Question: I'm new to using Seaborn and usually only use Matplotlib.pyplot.
With the recent COVID developments I was asked by a supervisor to put together estimates of how changes to the student population & expenses we need to fund affected student fees (I work in a college budgeting office). I've been able to put together my scenario analysis, but am now trying to visualize these results in a heatmap.
What I'd like to be able to do is have the:
'''
x-axis be my population change rates,
y_axis be my expense change rates,
cmap be my new student fees depending on the x & y axis.
'''
What my code is currently doing is:
'''
x-axis is displaying the new student fee category (not sure how to describe this - see picture)
y-axis is displaying the population change and expense change (population, expenses)
cmap is displaying accurately
'''
Essentially, my code is stacking each scenario on top of the others along the y-axis.
Here is a picture of what is currently being produced, which is not correct:

I've attached a link to a <URL> with my code, and below is a snippet of the section giving me problems.
'''
# Create Pandas DF of Scenario Analysis
df = pd.DataFrame(list(zip(Pop, Exp, NewStud, NewTotal)),
index = [i for i in range(0,len(NewStud))],
columns=['Population_Change', 'Expense_Change', 'New_Student_Activity_Fee', 'New_Total_Fee'])
# Group this scenario analysis
df = df.groupby(['Population_Change', 'Expense_Change'], sort=False).max()
# Create Figure
fig = plt.figure(figsize=(15,8))
ax = plt.subplot(111)
# Drop New Student Activity Fee Column. Analyze Only New Total Fee
df = df.drop(['New_Student_Activity_Fee'], axis=1)
########################### Not Working As Desired
sb.heatmap(df)
###########################
'''
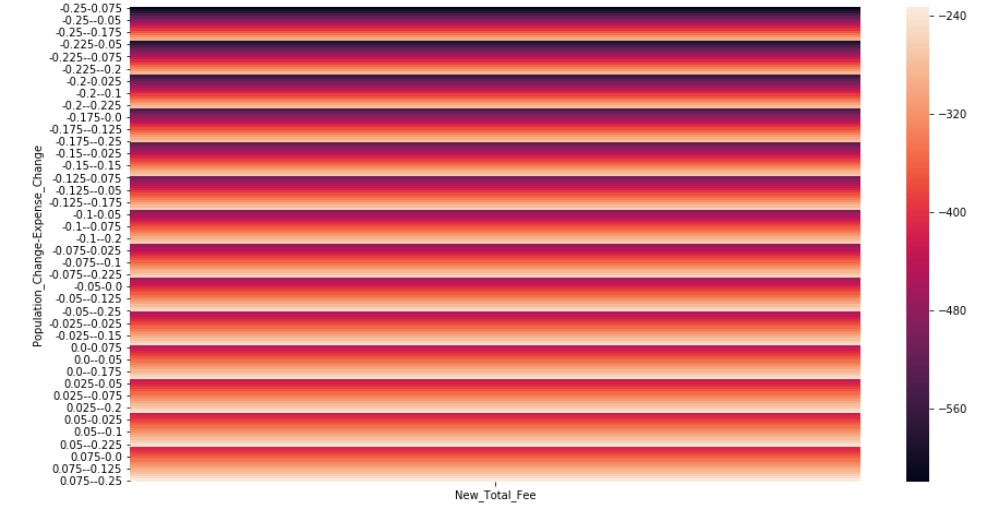
Answer: Your DataFrame is not in the right shape for 'seaborn.heatmap()'. For example, as a result of the 'groupby' operation, you have 'Population_Change' and 'Expense_Change' as a MultiIndex, which would only be used for labelling by the plotting function.
So instead of the 'groupby', first drop the superfluous column, and then do this:
'''
df = df.pivot(index='Expense_Change', columns='Population_Change', values='New_Total_Fee')
'''
Then 'seaborn.heatmap(df)' should work as expected.